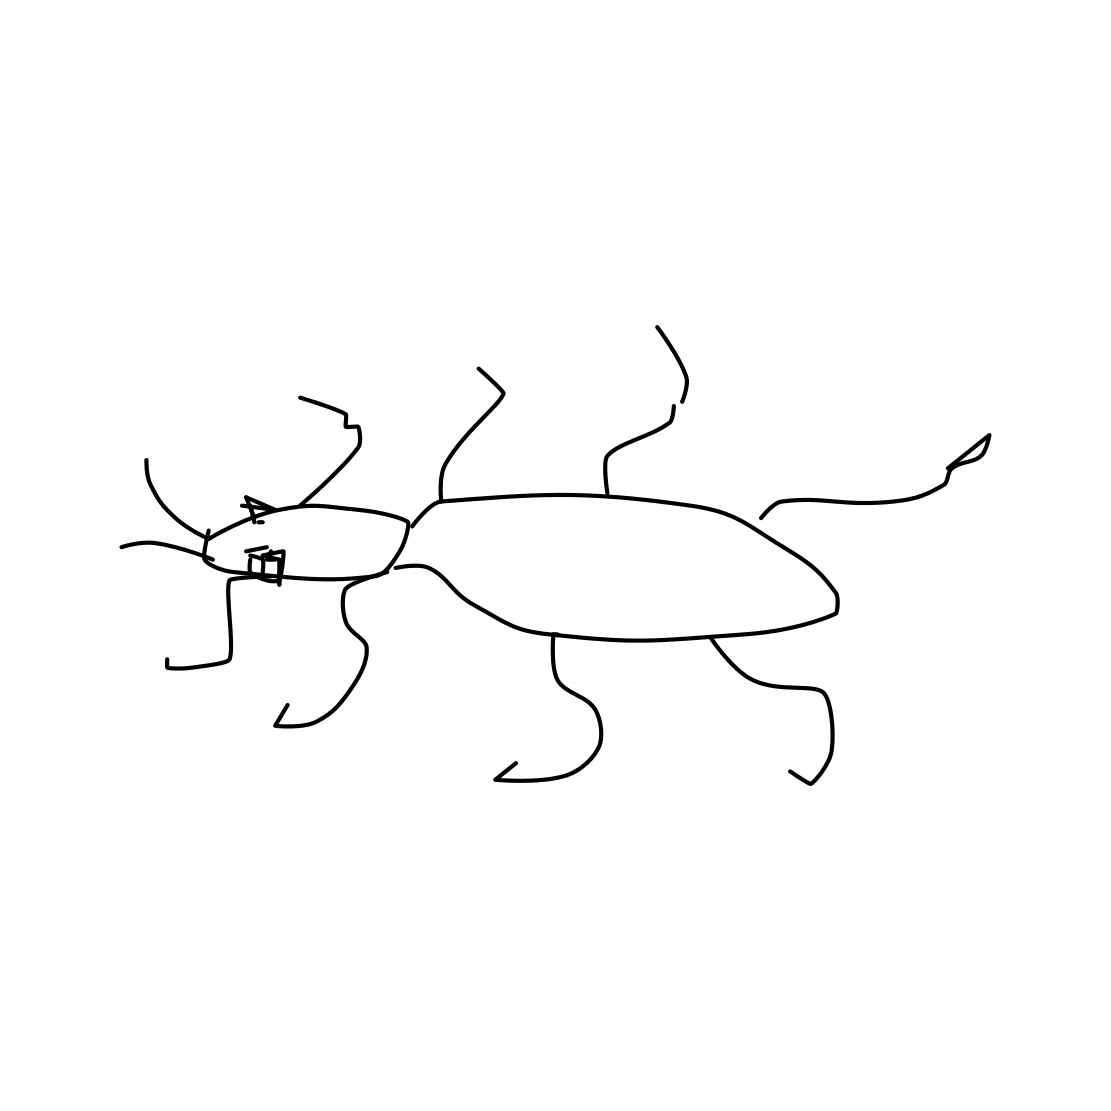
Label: ant